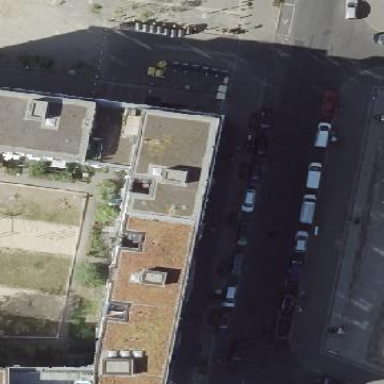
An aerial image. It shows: Flat-roofed residential building.